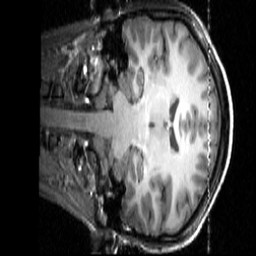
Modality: T1w
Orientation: coronal
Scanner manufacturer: ge
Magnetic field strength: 3 T
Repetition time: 0.008996 s
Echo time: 0.001828 s